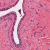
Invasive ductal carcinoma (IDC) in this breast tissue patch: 0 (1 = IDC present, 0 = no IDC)